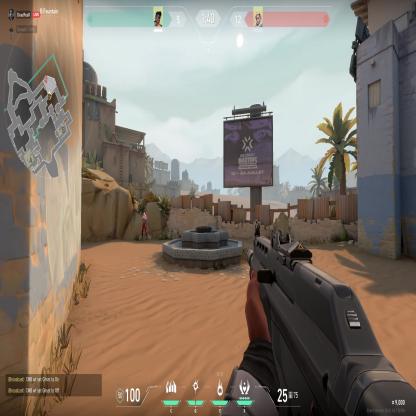
Label: enemy